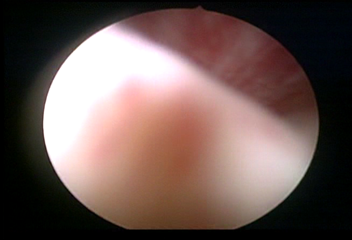
Modality: WLC
Class: Normal mucosa
Bladder cancer association: No